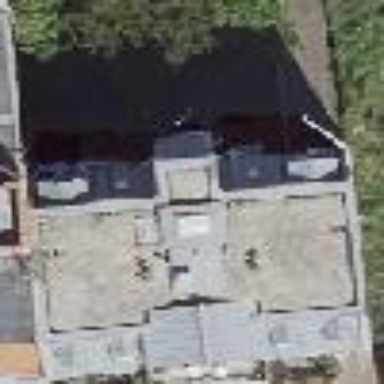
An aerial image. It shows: Building with apartments featuring unique double saltbox roof shape.